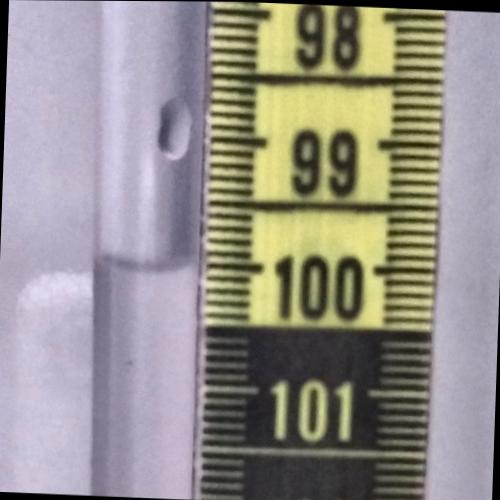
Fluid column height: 100.0 cm